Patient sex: M
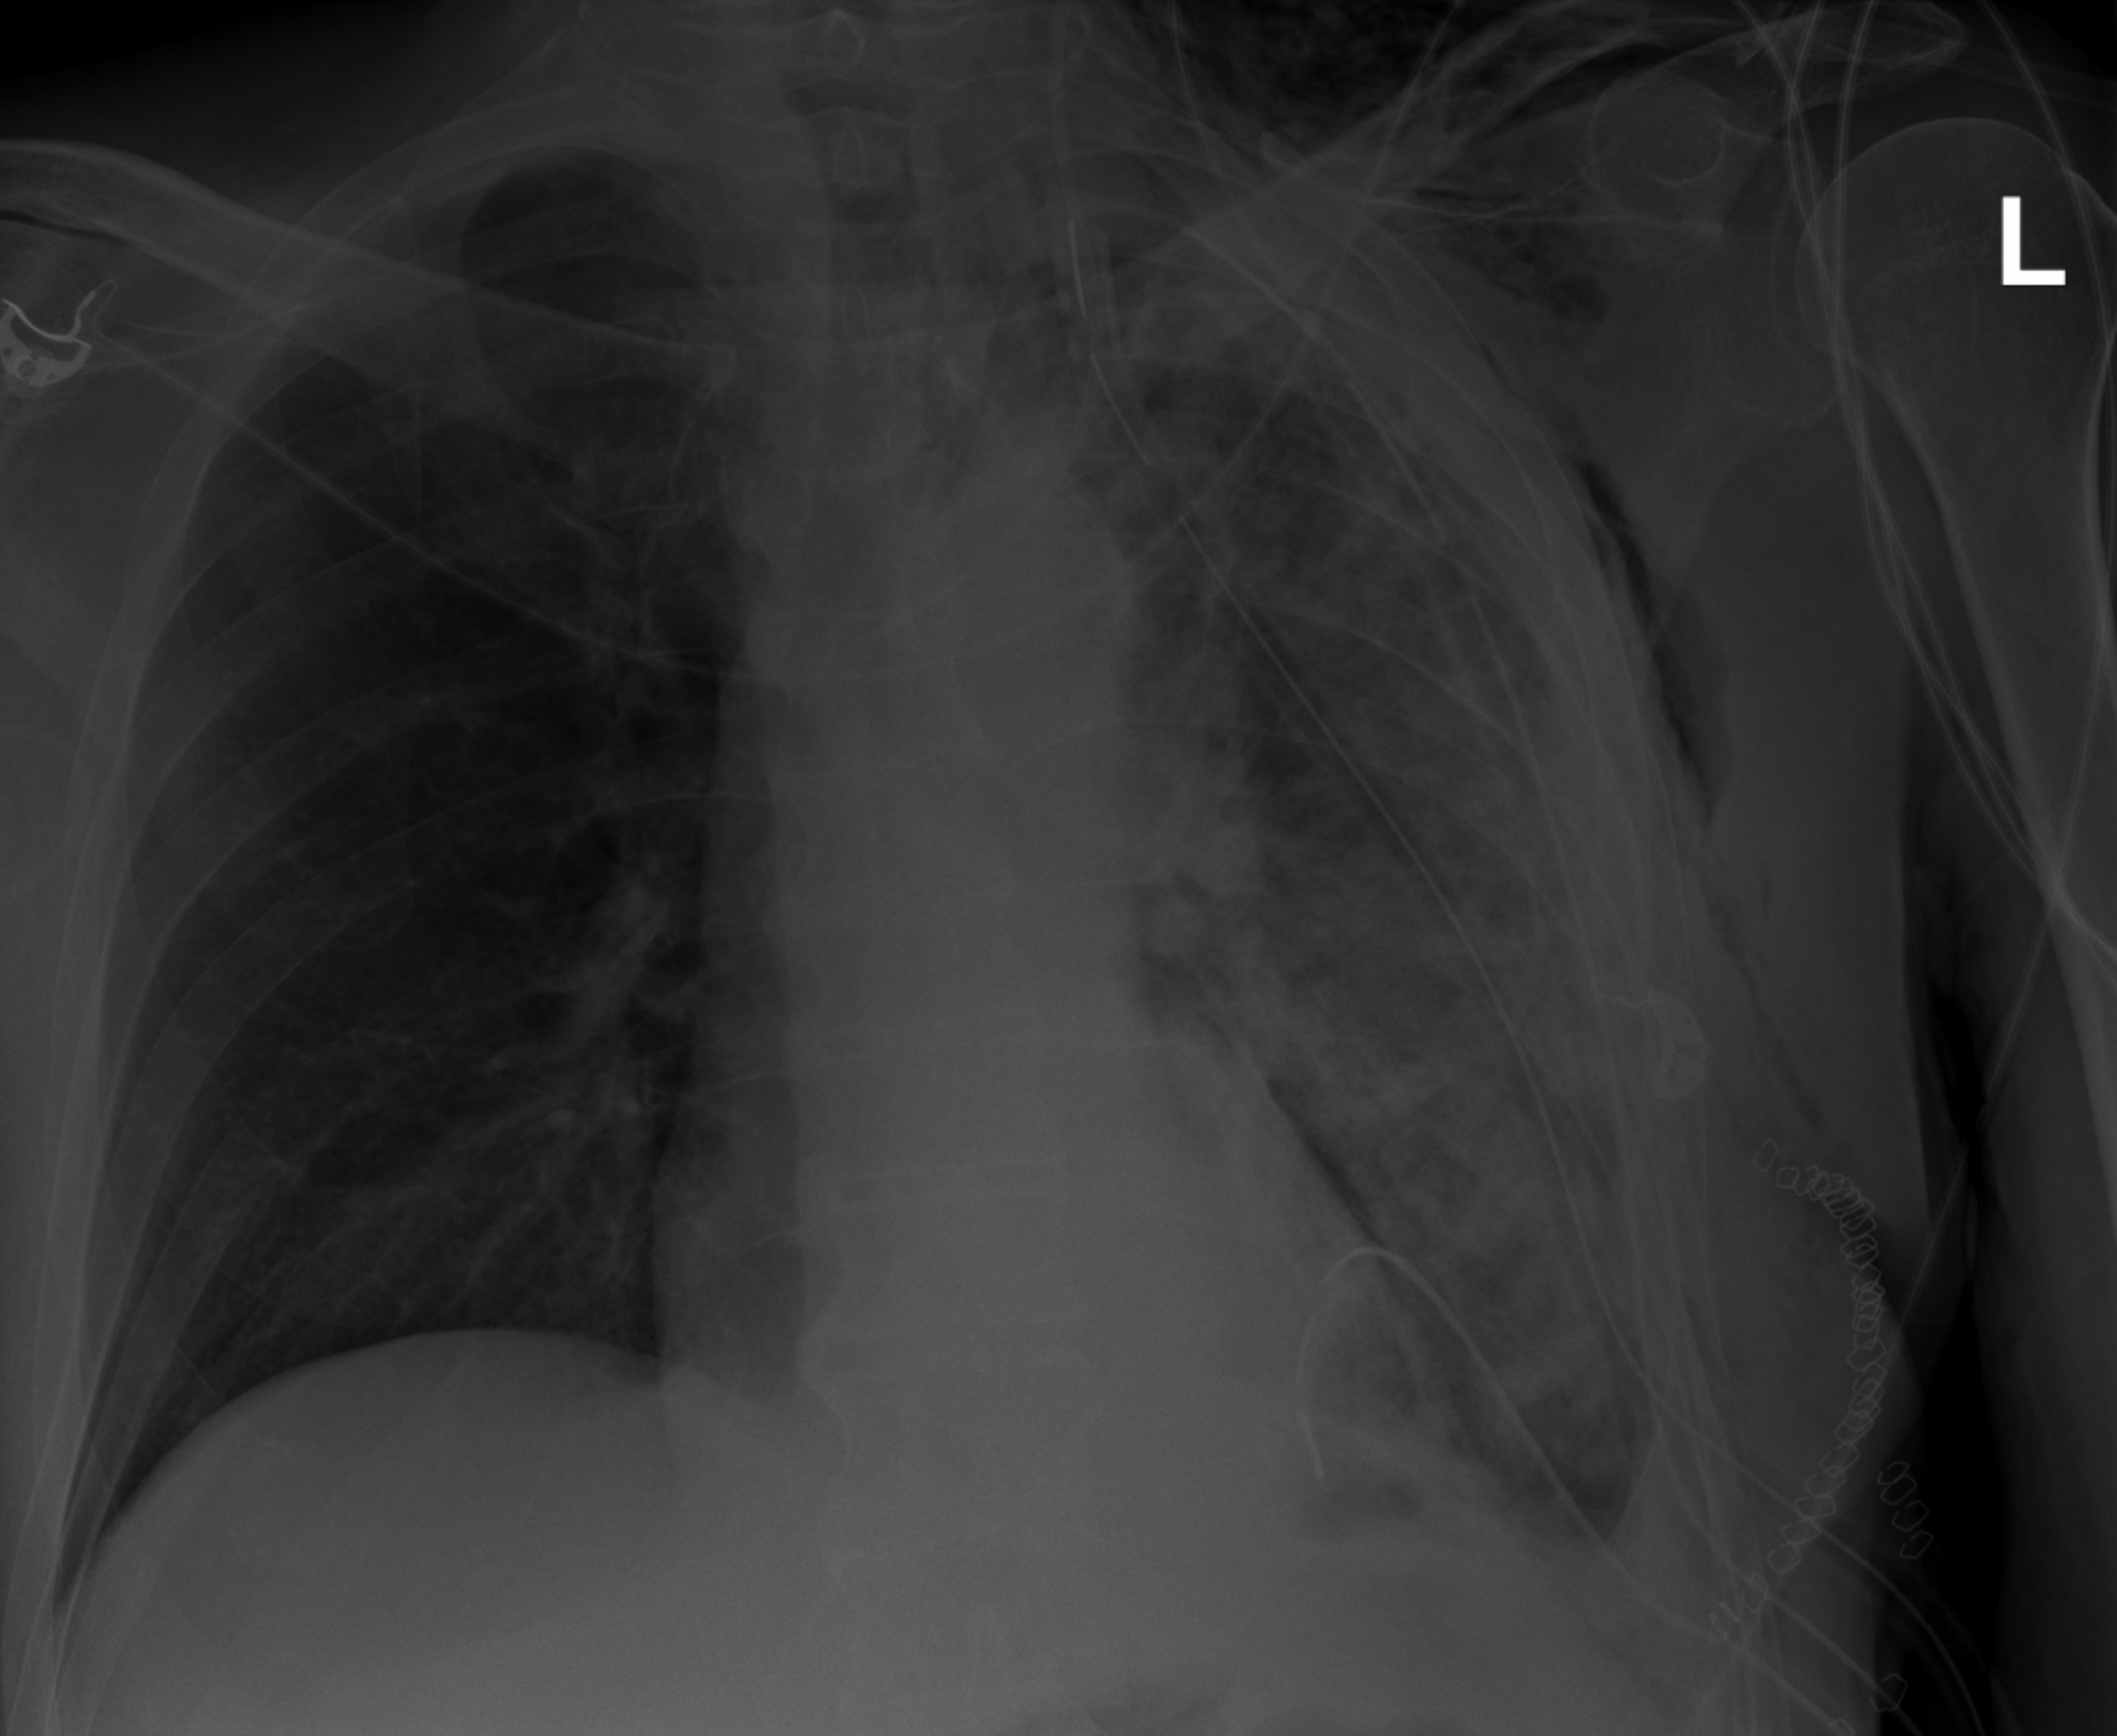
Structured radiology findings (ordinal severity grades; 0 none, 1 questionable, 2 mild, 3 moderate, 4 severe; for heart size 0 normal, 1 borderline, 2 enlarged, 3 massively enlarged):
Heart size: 0
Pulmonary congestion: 0
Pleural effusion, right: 0
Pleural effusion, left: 2
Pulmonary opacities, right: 0
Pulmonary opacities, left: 4
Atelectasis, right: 0
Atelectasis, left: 4